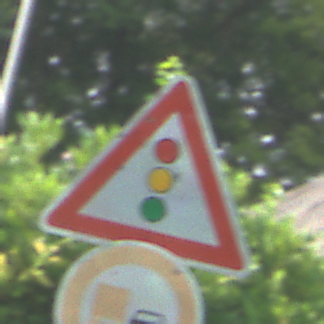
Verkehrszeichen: Lichtzeichenanlage
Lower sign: UeberholverbotKraftfahrzeuge
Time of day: MorningAfternoon
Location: Outdoor (Urban)
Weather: PartlyCloudy
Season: NotSpecified
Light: Natural